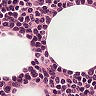
Metastatic tissue present: no